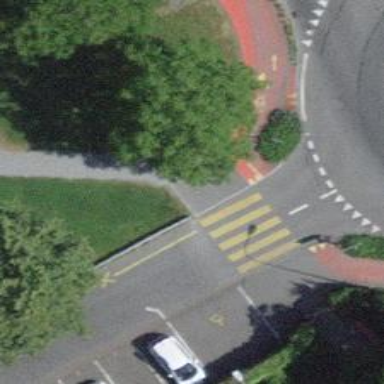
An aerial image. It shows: Kerb barrier.